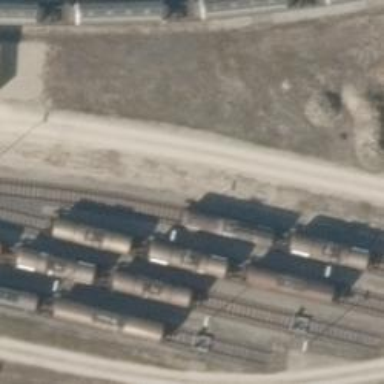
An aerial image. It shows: Railway yard in service.